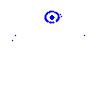
Particle: kaon